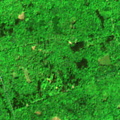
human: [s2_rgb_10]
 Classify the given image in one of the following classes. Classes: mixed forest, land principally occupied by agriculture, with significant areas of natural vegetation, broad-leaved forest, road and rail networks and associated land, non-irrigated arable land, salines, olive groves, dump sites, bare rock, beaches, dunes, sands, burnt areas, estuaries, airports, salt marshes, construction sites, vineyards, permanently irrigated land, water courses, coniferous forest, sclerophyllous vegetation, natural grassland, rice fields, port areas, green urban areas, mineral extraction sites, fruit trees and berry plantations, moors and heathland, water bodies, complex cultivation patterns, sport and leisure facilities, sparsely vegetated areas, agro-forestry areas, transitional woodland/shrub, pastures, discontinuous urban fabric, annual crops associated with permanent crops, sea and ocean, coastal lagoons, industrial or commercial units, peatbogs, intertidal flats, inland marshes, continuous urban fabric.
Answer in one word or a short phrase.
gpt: complex cultivation patterns, broad-leaved forest